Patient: sex M, age 48
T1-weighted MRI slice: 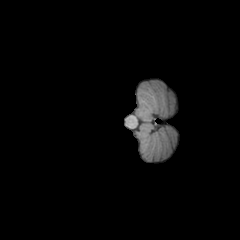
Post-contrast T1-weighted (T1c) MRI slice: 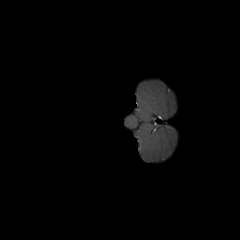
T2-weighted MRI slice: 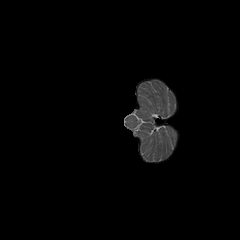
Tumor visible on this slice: no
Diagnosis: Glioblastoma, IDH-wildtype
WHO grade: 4